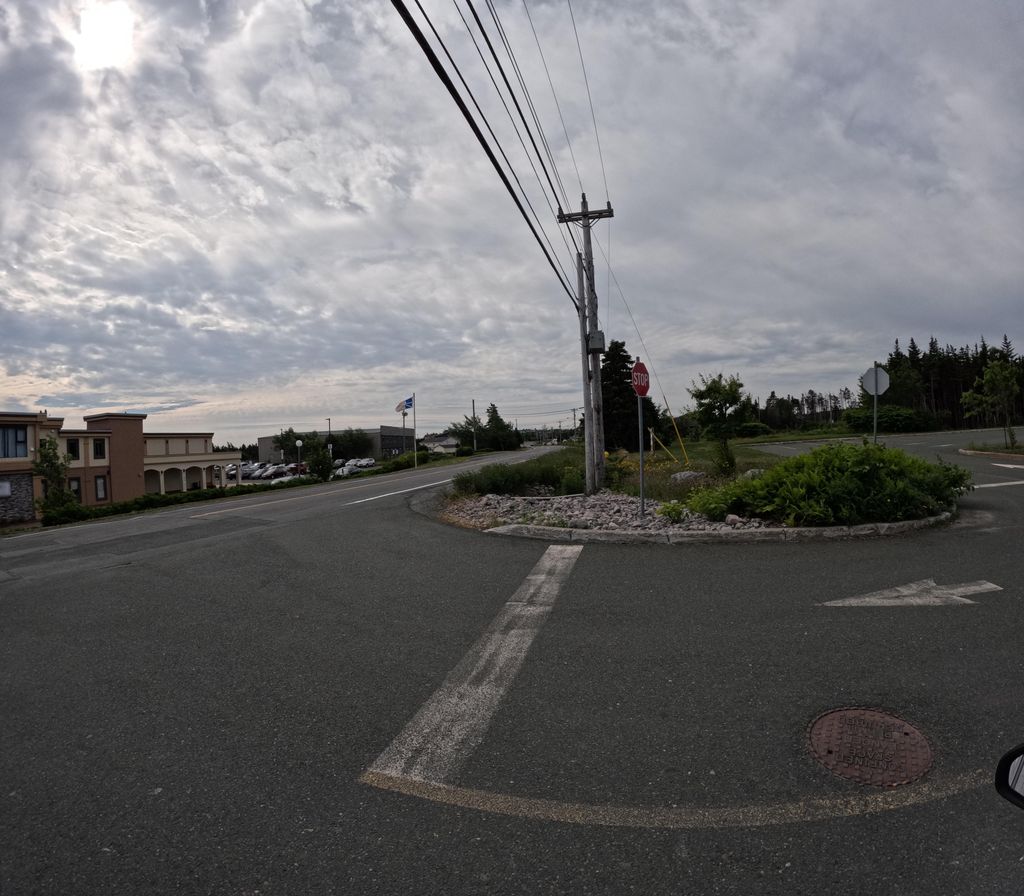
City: st_johns